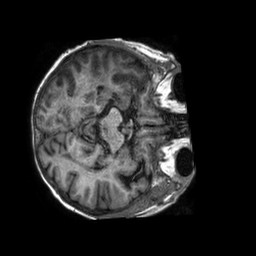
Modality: T1w
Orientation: axial
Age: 64
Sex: female
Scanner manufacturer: philips
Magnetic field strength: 1.5 T
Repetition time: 0.008511 s
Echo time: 0.003919 s